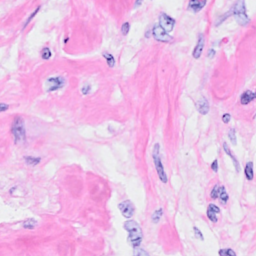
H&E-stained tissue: Breast